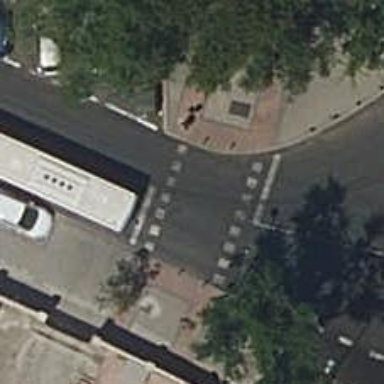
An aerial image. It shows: Crossing on the footway with traffic signals.